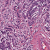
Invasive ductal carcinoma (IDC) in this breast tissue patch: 1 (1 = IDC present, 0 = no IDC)